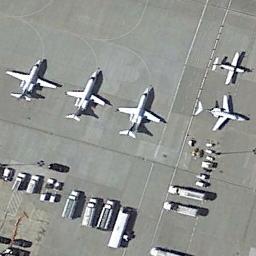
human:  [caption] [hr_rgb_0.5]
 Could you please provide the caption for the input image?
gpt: There are many cars around five airplanes .

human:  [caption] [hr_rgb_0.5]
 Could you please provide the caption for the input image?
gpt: Here are five white planes and various cars .

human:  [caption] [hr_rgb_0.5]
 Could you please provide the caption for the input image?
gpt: Several planes of different sizes are parked in a clearing, With many containers next to the plane .

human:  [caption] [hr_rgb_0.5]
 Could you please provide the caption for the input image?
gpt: Three planes parked in a horizontal line on the airport and the other two parked in a vertical line beside .

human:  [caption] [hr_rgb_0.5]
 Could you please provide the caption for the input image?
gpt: Five planes of equal size were on the ground with many cars .